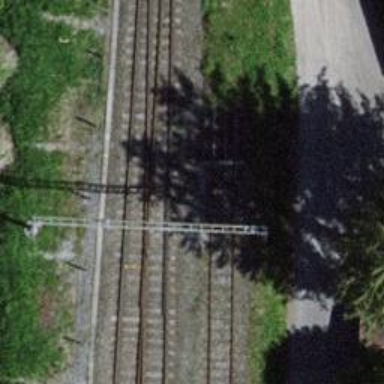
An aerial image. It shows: Railway buffer stop.